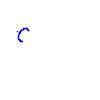
Particle: proton